Question: When I include an 'NSTextField' to a view, the added data is not completely shown. When the same configuration is applied to an 'NSTextField' added with the .xib the text is shown completely.
Here is the code:
'''
// Generated programmatically
NSTextField *label = [[NSTextField alloc] initWithFrame:self.bounds];
[label setBezeled:NO];
[label setDrawsBackground:NO];
[label setEditable:NO];
[label setSelectable:NO];
label.alignment = NSCenterTextAlignment;
label.backgroundColor = [NSColor clearColor];
label.textColor = [NSColor redColor];
label.font = [NSFont boldSystemFontOfSize:16.f];
[label setStringValue:str];
[self addSubview:label];
NSSize s3 = [str sizeWithAttributes:@{NSFontAttributeName:label.font}];
NSLog(@"S3 size: %f", s3.width);
[label setFrameSize:s3];
'''
And the result is this:

Black text is the label configured in xib file. White text is the label created in xib file and configured programmatically. Red text is the label created and configured programmatically
Any idea?
The code is available <URL>
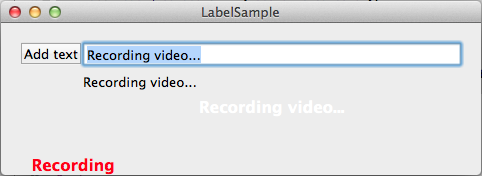
Answer: Using 'NSString''s 'sizeWithAttributes:' only calculates the size of the text string itself. An 'NSTextField' and its 'NSTextFieldCell' also require some room themselves to handle their part of the drawing. So when you set the cell size to the size of the text alone, it's too small for the cell to draw all of the text and so the text is truncated.
Instead of trying to measure the size of the text yourself, you might try:
'''
[label setStringValue:str];
[label sizeToFit];
[label setNeedsDisplay:YES];
'''
'NSTextField' inherits 'NSControl''s <URL> method which will automatically resize the text field to the appropriate size.